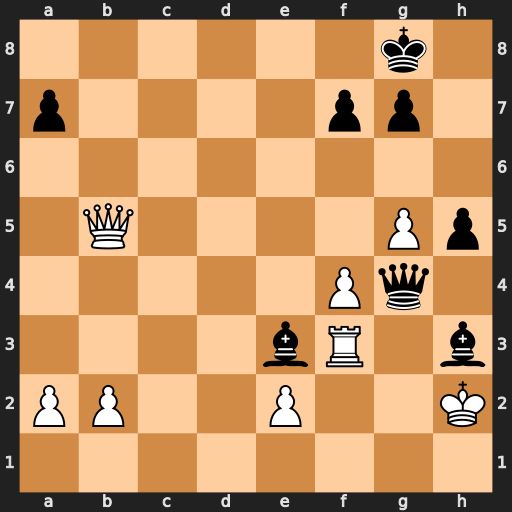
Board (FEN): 6k1/p4pp1/8/1Q4Pp/5Pq1/4bR1b/PP2P2K/8
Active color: w
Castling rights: -
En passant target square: -
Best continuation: Qe8+ Kh7 Qe4+